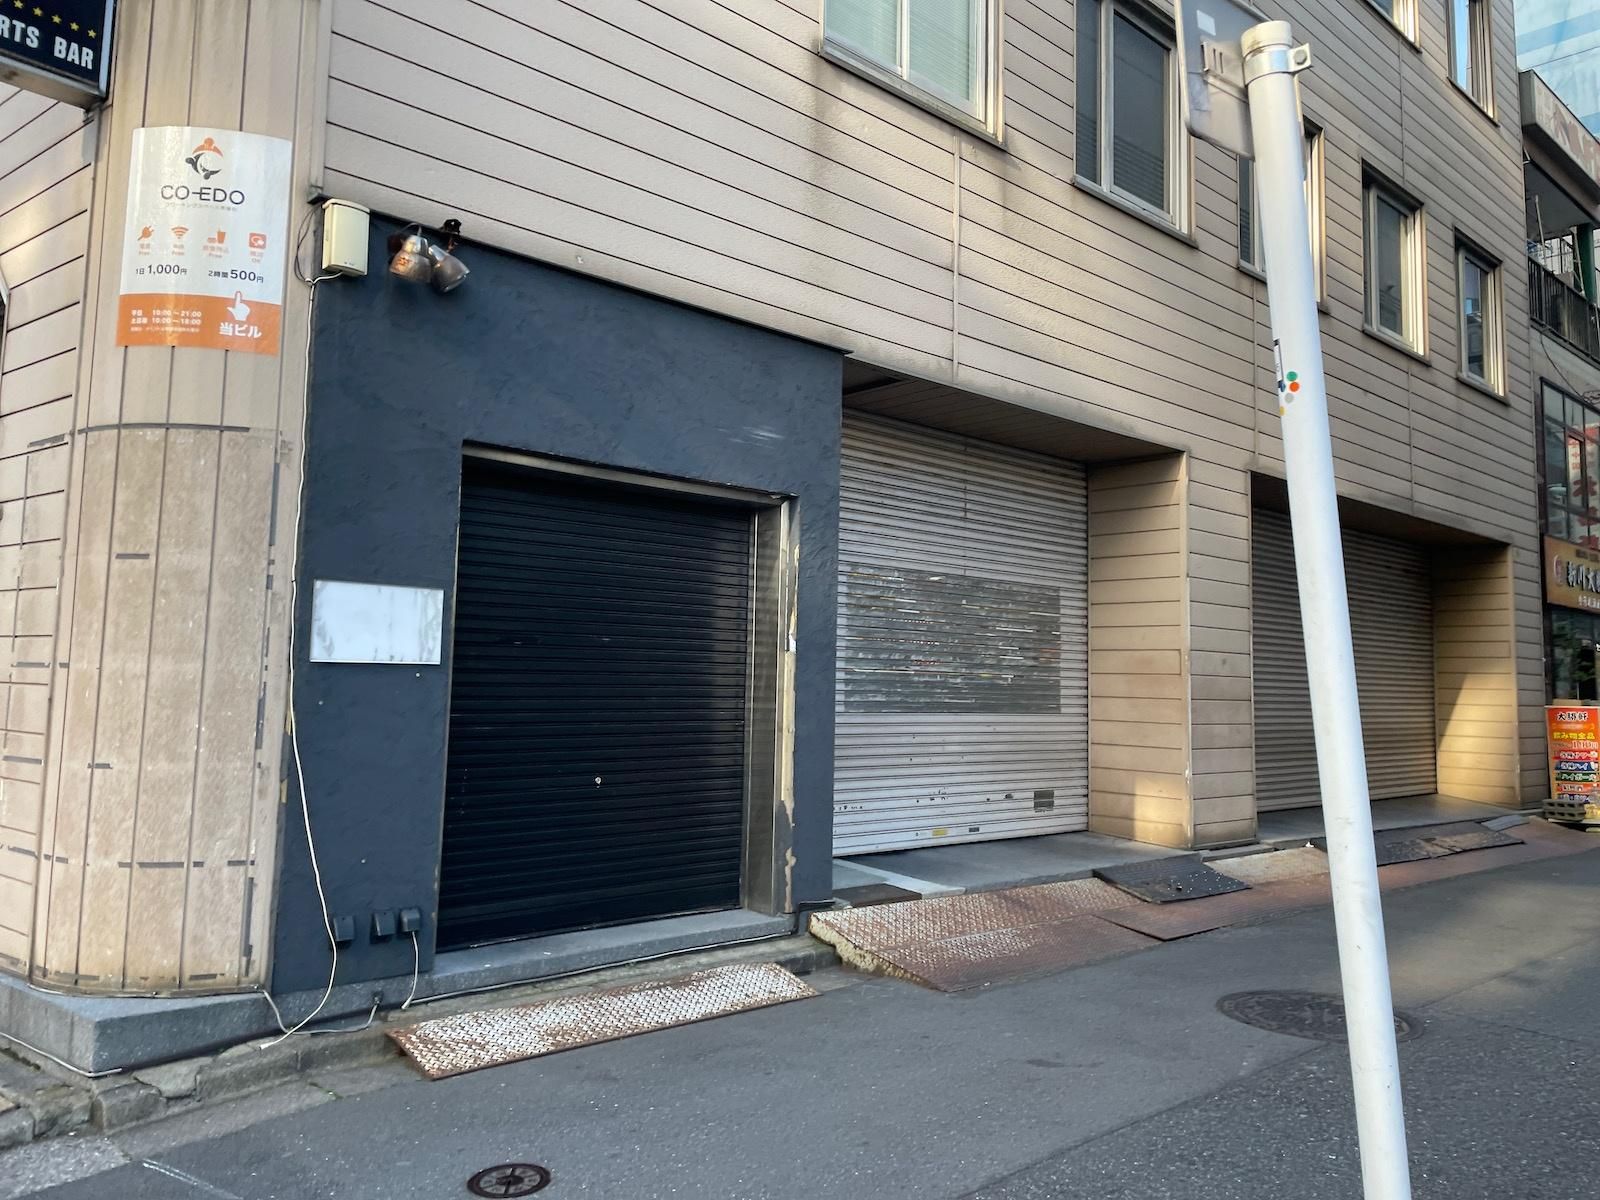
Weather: snowy
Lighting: day
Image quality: good
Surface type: walking surface
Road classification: footway
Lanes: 3
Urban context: urban centre
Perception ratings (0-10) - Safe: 3.2, Lively: 7.16, Beautiful: 0.59, Boring: 1.29, Depressing: 6.72, Wealthy: 2.73